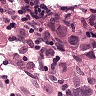
Metastatic tissue present: yes